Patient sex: F
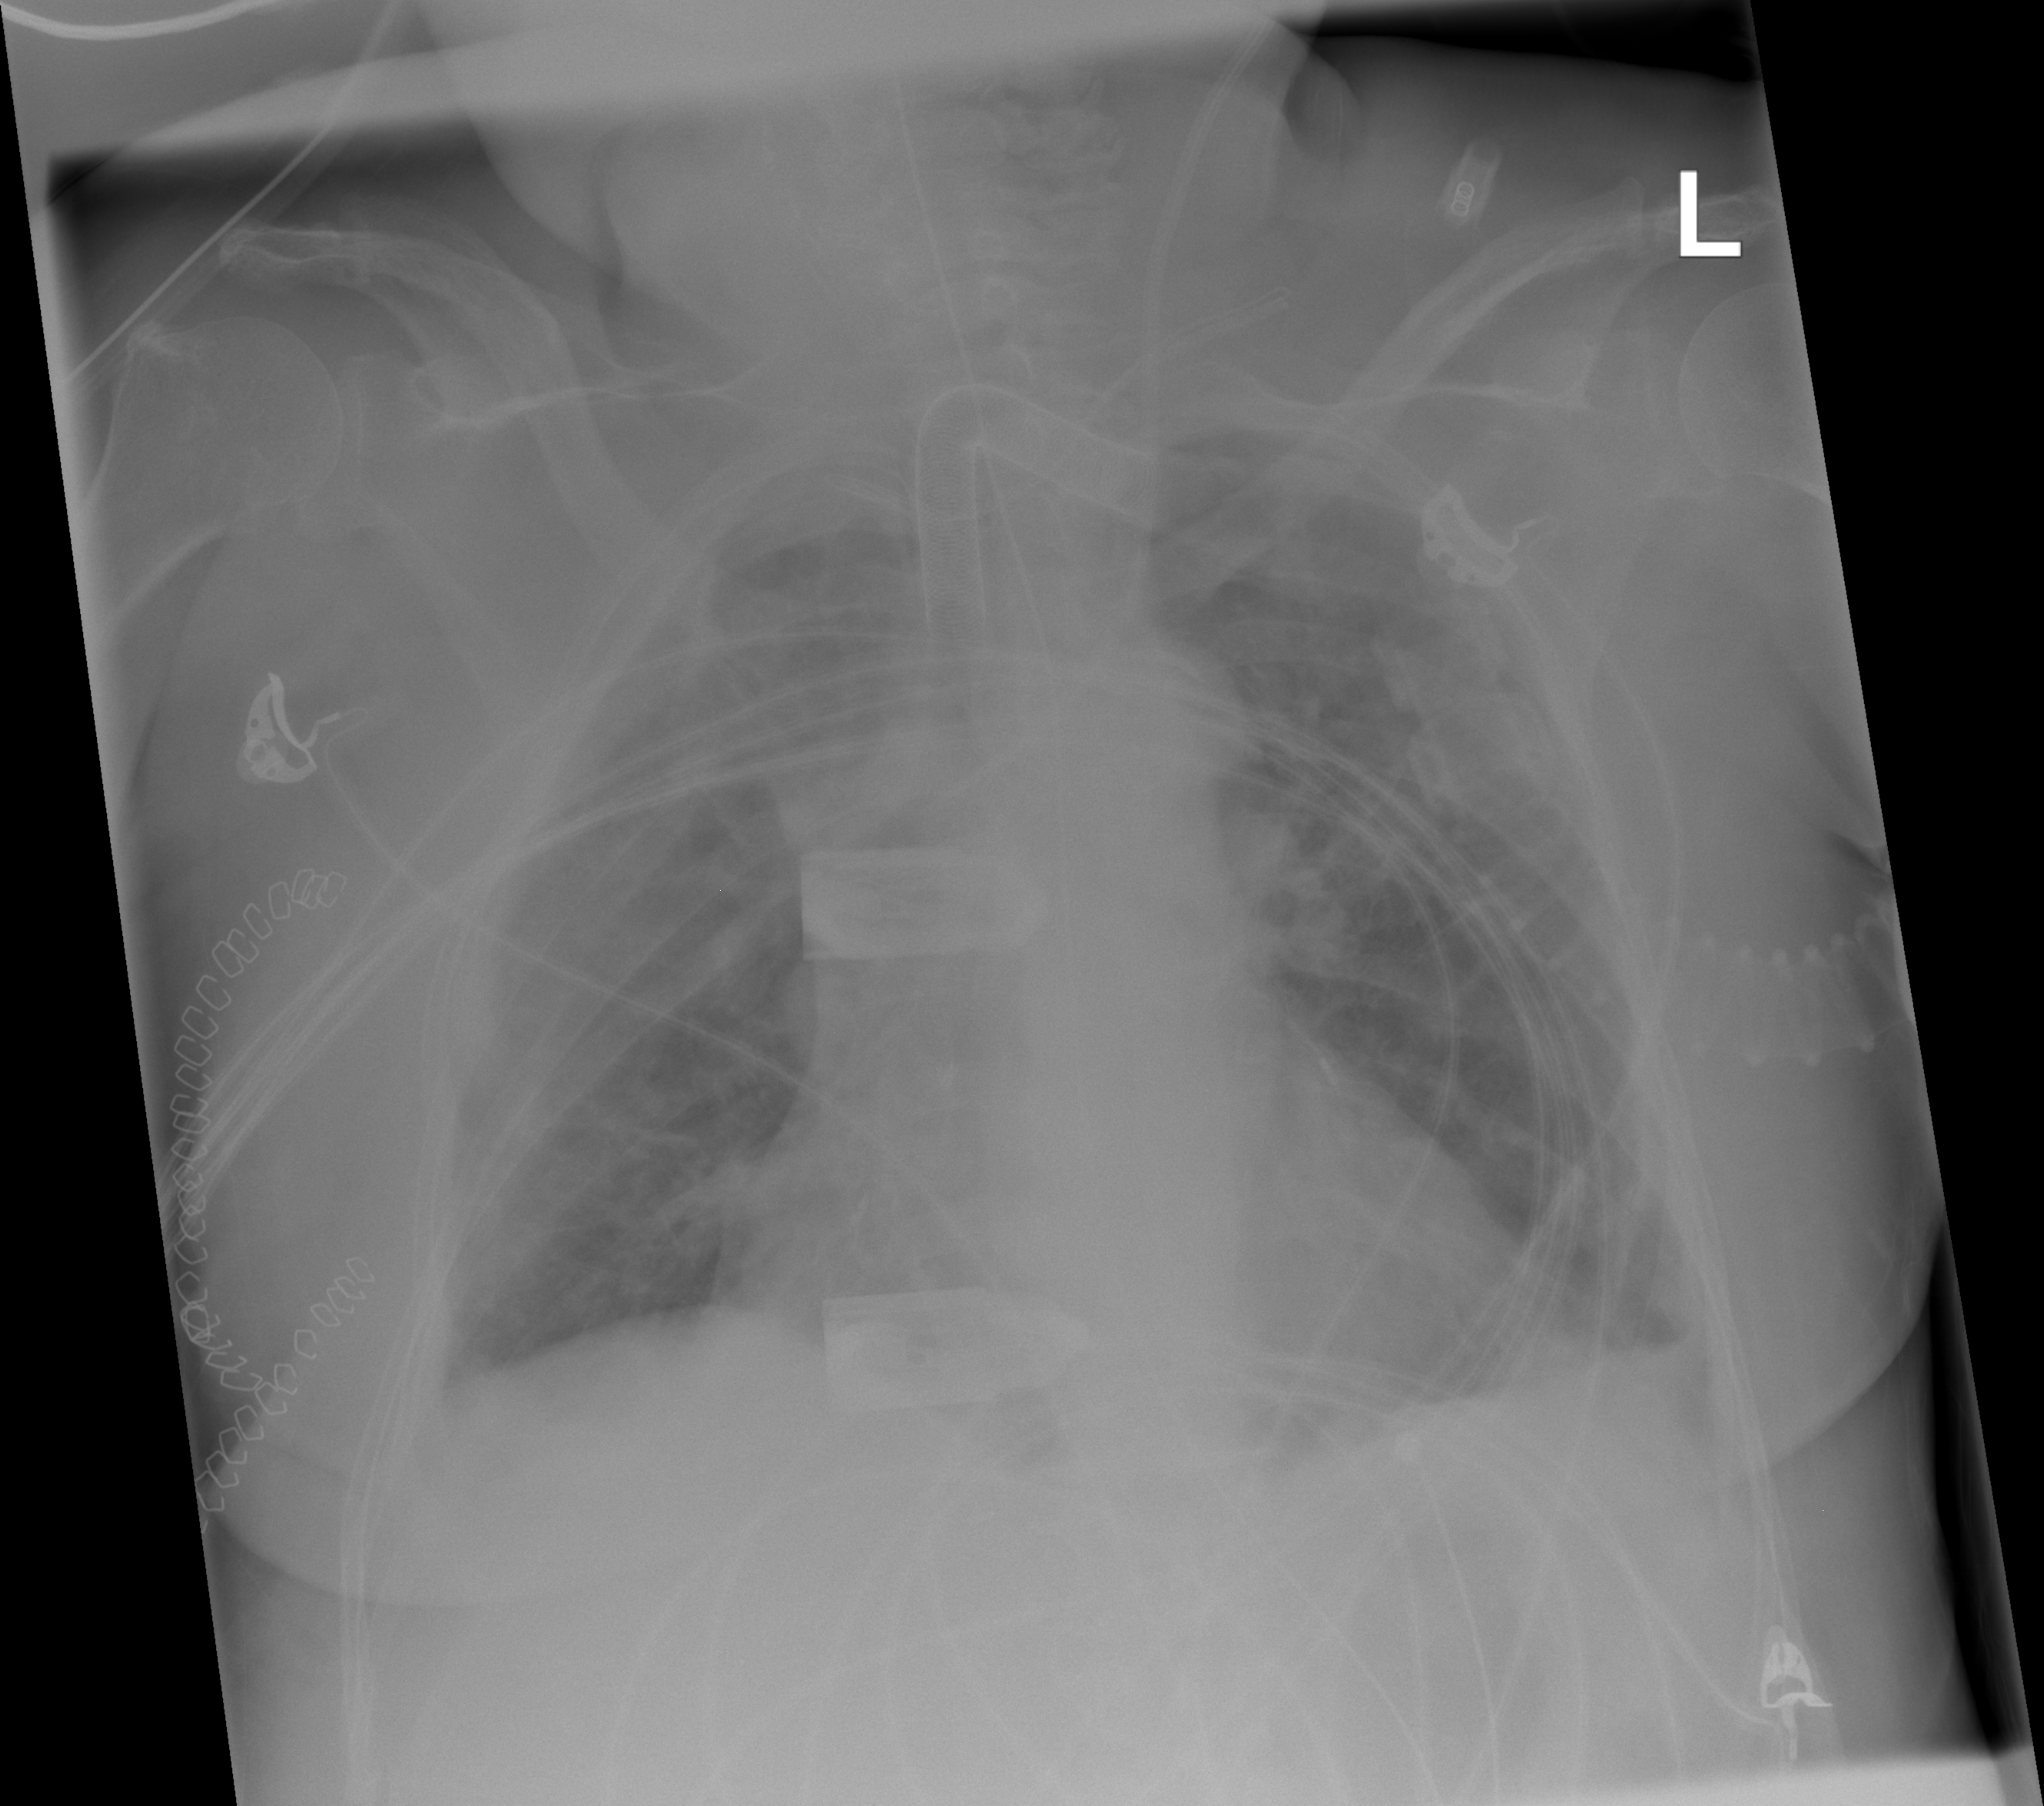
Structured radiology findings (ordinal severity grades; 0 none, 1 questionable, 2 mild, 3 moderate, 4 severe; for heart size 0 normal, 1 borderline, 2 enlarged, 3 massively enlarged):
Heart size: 2
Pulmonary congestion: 0
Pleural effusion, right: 0
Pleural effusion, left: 0
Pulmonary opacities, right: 2
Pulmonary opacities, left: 0
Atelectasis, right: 0
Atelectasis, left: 0